Aerial crown-view tile of a tropical tree (Barro Colorado Island, Panama), acquired 20241112:
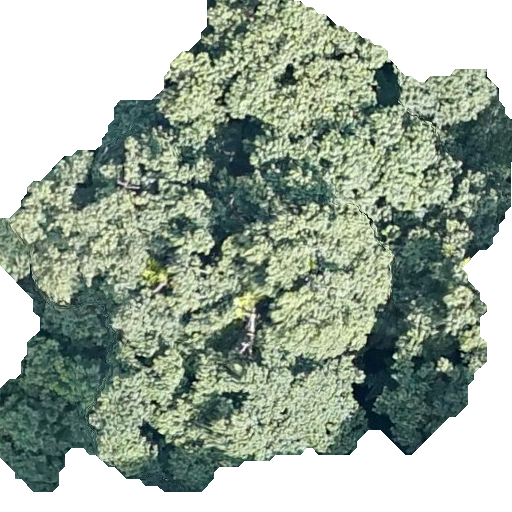
Species: Luehea seemannii
GBIF accepted scientific name: Luehea seemannii
Crown area: 288.983 m²